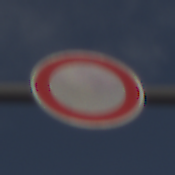
Verkehrszeichen: VerbotFahrzeugeAllerArt
Umgebung: Outdoor, RoadRail
Tageszeit: MorningAfternoon
Wetter: PartlyCloudy
Licht: Natural
Jahreszeit: NotSpecified
Kontrast: LowContrast